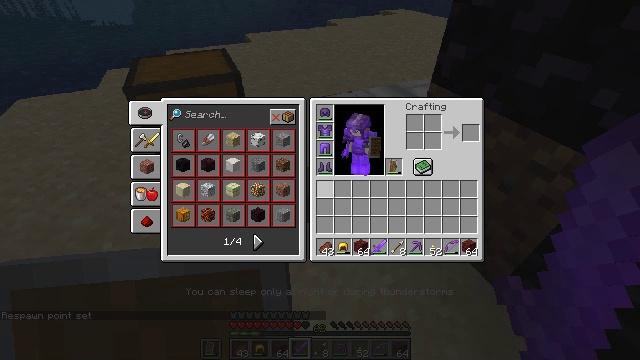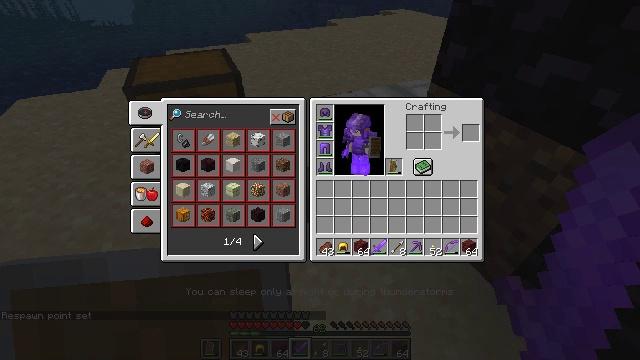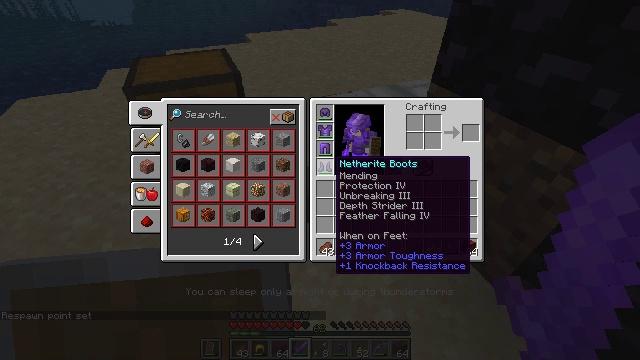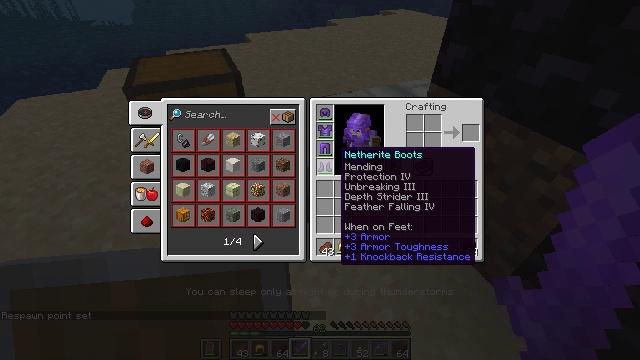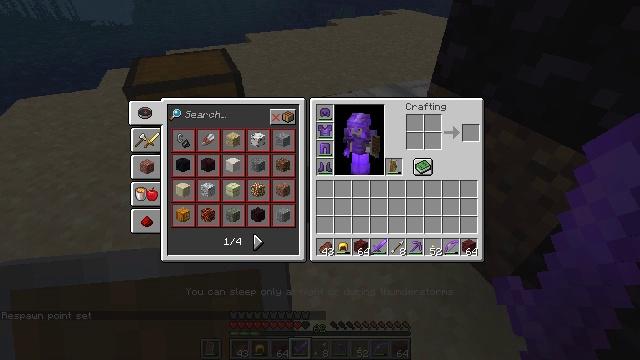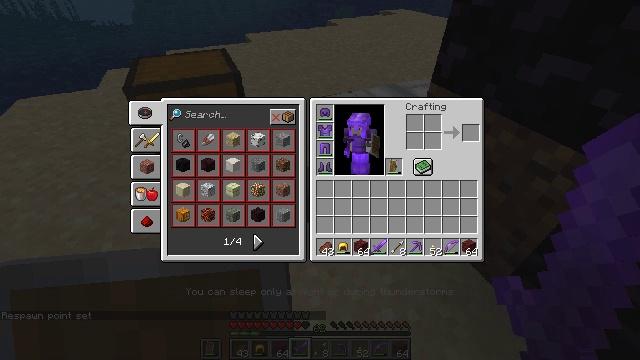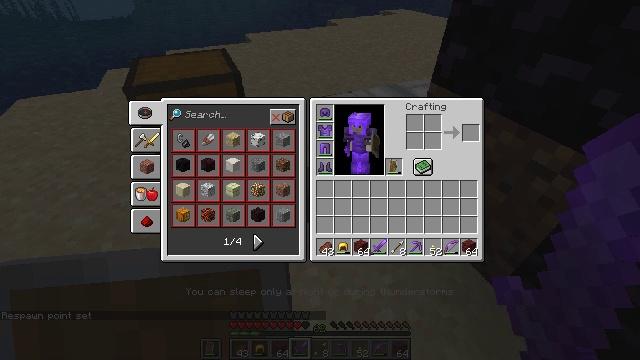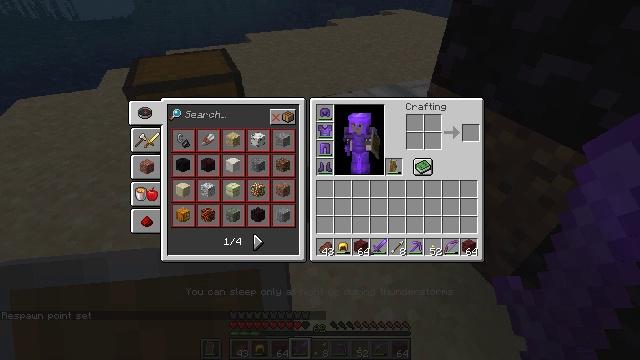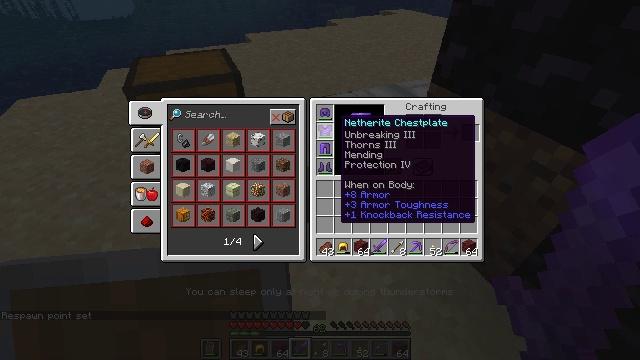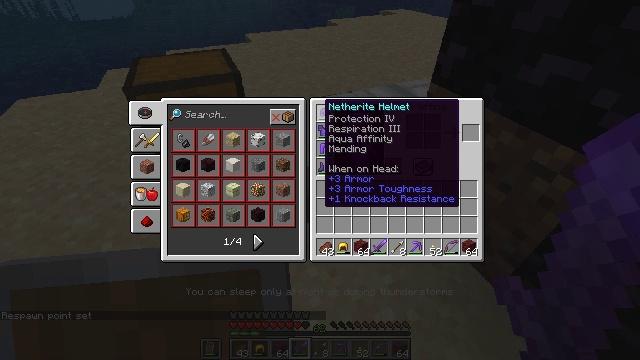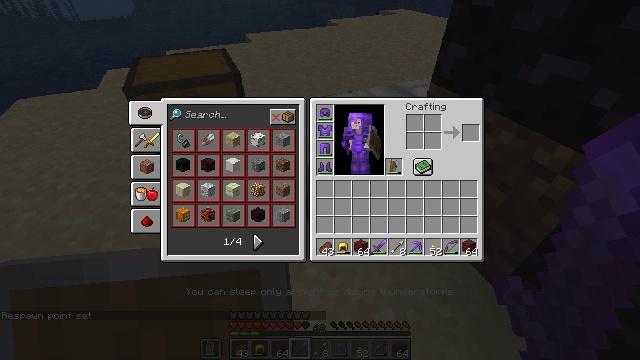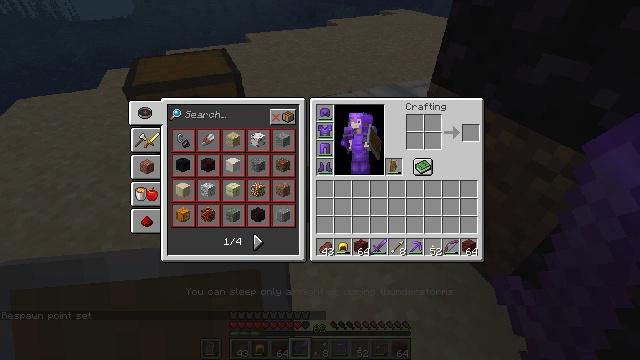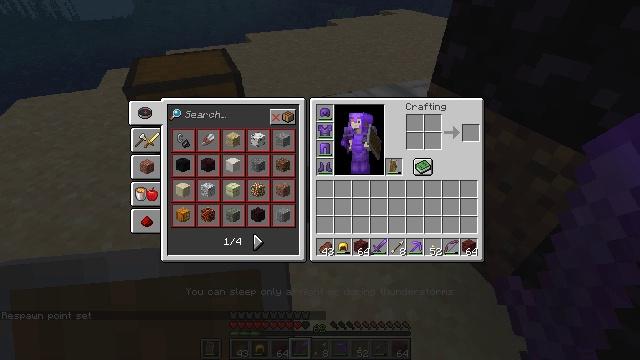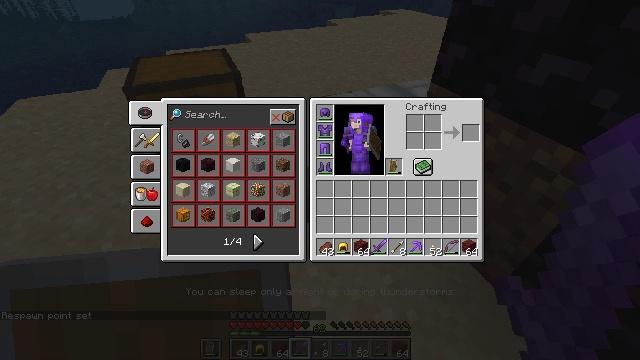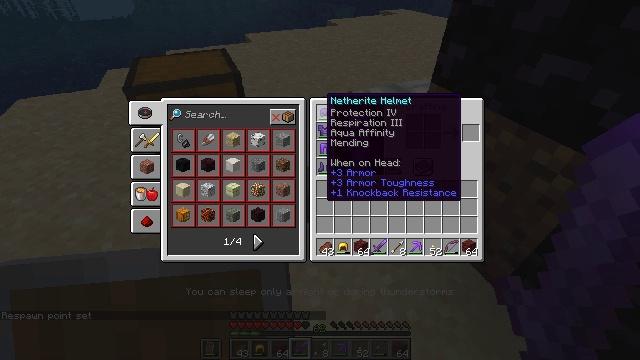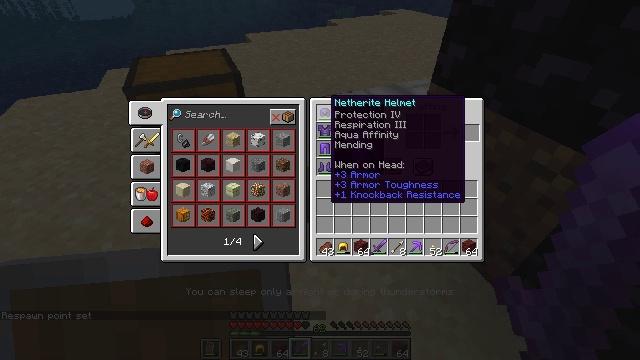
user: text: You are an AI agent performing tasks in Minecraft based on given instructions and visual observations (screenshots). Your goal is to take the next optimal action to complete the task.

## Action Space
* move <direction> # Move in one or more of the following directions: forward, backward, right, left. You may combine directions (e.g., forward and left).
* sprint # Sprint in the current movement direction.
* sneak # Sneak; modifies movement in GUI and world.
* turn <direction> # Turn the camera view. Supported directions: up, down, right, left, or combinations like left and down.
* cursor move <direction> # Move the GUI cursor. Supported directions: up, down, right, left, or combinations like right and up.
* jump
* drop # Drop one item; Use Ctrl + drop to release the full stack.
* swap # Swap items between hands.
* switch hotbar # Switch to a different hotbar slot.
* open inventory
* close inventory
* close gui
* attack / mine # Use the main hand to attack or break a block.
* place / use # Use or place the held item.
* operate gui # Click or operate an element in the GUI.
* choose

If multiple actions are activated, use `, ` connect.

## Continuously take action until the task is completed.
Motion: motion action
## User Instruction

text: Attack the ender chest to collect it.
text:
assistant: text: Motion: no_op
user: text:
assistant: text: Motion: no_op
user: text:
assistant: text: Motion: turn up
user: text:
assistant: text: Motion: no_op
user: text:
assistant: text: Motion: sneak, turn up
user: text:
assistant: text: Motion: sneak
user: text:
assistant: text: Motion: sneak
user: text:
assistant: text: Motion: sneak
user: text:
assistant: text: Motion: sneak, turn left and up
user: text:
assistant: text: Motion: sneak
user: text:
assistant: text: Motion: sneak
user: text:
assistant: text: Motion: sneak
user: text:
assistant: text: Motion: sneak
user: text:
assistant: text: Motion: sneak
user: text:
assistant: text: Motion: sneak
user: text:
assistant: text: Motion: sneak
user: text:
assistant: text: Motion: sneak
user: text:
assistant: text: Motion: sneak, use / place
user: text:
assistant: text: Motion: sneak, use / place
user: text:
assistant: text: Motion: sneak, use / place
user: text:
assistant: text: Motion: sneak, turn down
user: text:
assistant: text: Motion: sneak, turn down
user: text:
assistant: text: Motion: sneak, turn down
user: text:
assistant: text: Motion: sneak, turn down
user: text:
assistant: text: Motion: sneak, turn down
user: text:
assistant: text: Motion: sneak, turn down
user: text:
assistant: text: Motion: sneak
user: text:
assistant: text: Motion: sneak, turn down
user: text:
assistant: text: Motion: sneak
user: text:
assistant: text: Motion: sneak